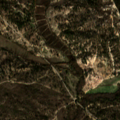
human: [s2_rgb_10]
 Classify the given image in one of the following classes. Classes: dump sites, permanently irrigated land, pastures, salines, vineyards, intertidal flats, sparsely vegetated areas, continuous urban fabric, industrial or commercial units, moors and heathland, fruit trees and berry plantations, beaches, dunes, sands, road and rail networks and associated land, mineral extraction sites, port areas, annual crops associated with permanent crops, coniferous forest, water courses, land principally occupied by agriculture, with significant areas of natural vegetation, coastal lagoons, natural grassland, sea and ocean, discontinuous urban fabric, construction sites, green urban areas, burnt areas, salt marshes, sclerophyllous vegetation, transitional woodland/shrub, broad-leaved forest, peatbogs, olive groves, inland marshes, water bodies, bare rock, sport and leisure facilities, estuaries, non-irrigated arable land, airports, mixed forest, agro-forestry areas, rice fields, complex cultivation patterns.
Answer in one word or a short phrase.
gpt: non-irrigated arable land, rice fields, agro-forestry areas, broad-leaved forest, mixed forest, transitional woodland/shrub